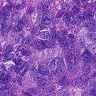
Metastatic tissue present: yes